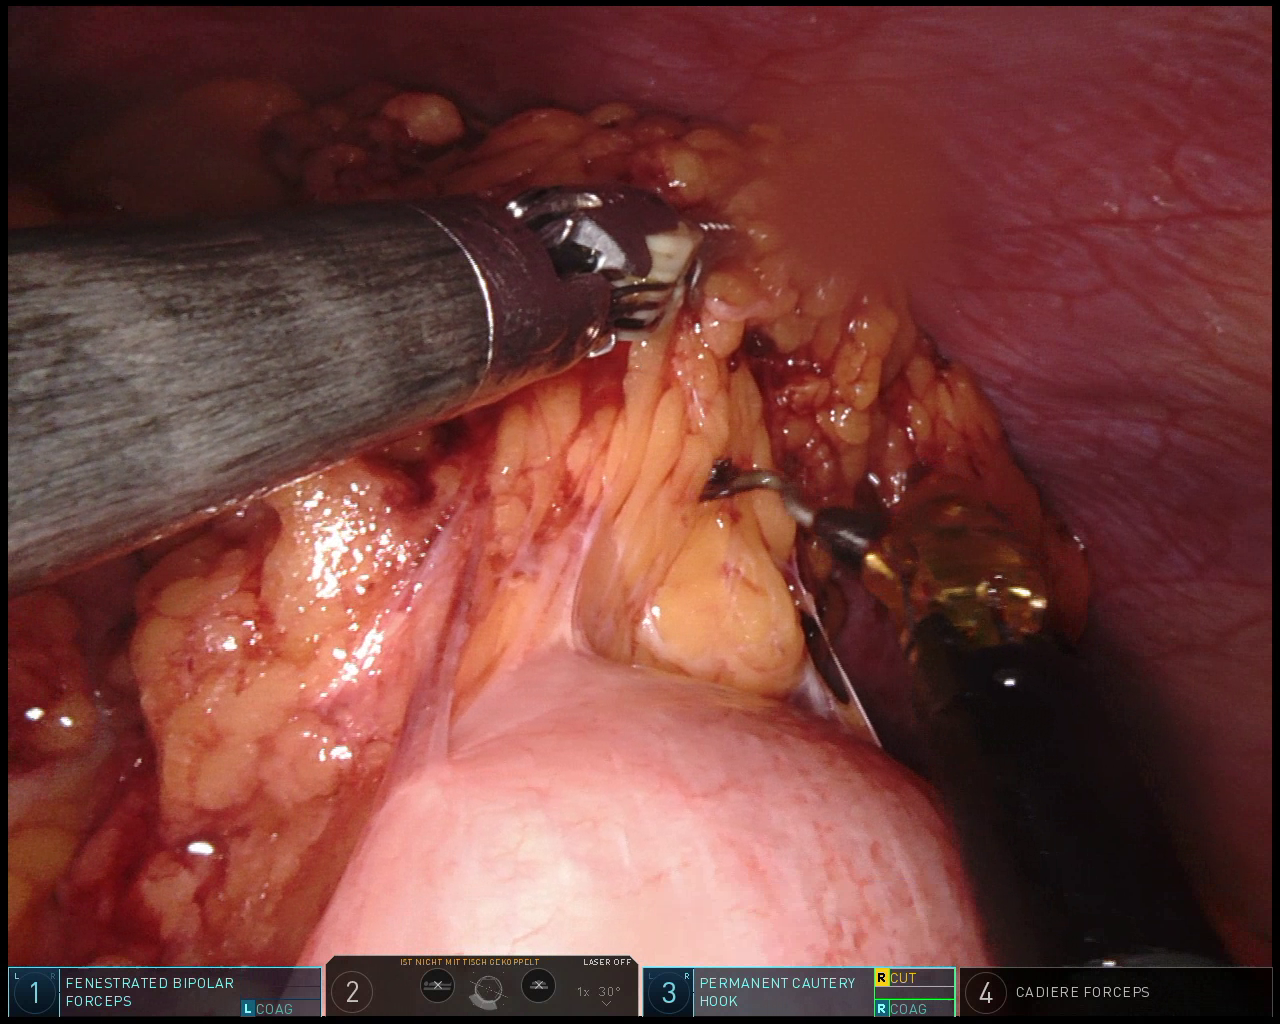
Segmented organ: spleen
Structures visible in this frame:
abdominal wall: yes
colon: yes
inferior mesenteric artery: no
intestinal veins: no
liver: no
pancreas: no
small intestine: no
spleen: yes
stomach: no
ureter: no
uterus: no
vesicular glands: no